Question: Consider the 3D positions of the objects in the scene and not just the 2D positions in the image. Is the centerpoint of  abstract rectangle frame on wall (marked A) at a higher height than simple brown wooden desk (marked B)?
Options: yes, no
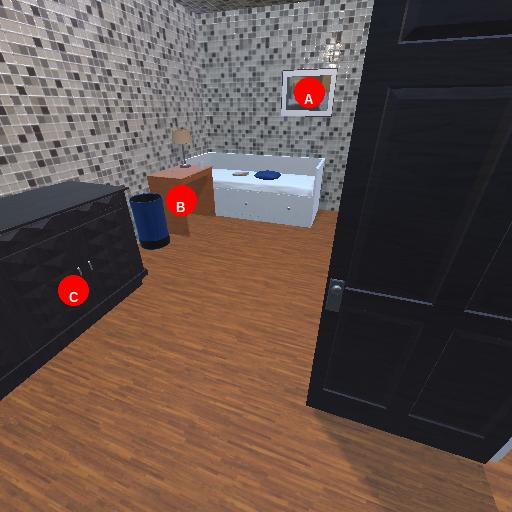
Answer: yes